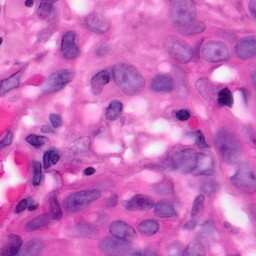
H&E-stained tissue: Pancreatic